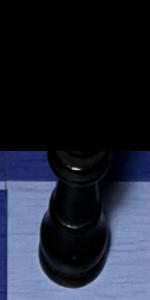
Label: King_Black